Aerial crown-view tile of a tropical tree (Barro Colorado Island, Panama), acquired 20250616:
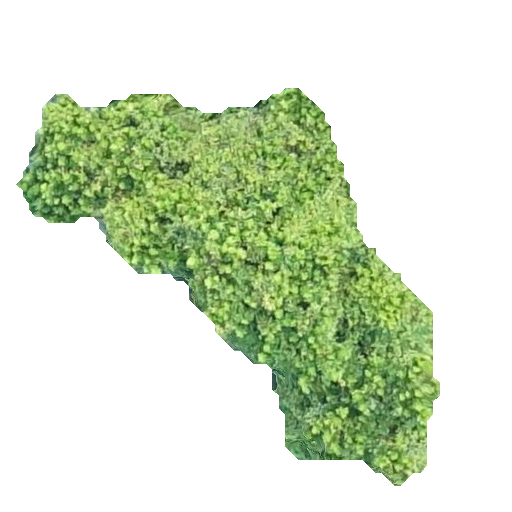
Species: Anacardium excelsum
GBIF accepted scientific name: Anacardium excelsum
Crown area: 122.298 m²